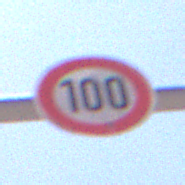
Verkehrszeichen: Geschwindigkeit100
Umgebung: Outdoor, RoadRail
Tageszeit: Midday
Wetter: Clear
Licht: Natural
Jahreszeit: NotSpecified
Kontrast: HighContrast